Question: I would like to merge two colormaps into one, such that I can use one 'cmap' for negative values and the other one for positive values.
At the moment I do it with masked arrays and plotting one image with one 'cmap' and the other image with the other, resulting in:

with the following data
'''
dat = np.random.rand(10,10) * 2 - 1
pos = np.ma.masked_array(dat, dat<0)
neg = np.ma.masked_array(dat, dat>=0)
'''
I plotted 'pos' with 'gist_heat_r' and 'neg' with 'binary'.
I would like to have a single colorbar with the combined 'cmap''s, so this is not the correct approach for me.
So, how do I take two existing 'cmaps''s and merge them into one?
EDIT: I admit, this is a duplicate, but the answer that's given is much more clear here. Also the example images make it more clear.
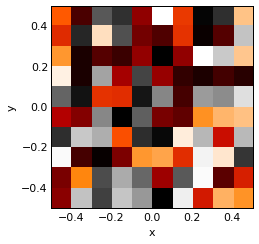
Answer: Colormaps are basically just interpolation functions which you can call. They map values from the interval [0,1] to colors. So you can just sample colors from both maps and then combine them:
'''
import numpy as np
import matplotlib.pyplot as plt
import matplotlib.colors as mcolors
data = np.random.rand(10,10) * 2 - 1
# sample the colormaps that you want to use. Use 128 from each so we get 256
# colors in total
colors1 = plt.cm.binary(np.linspace(0., 1, 128))
colors2 = plt.cm.gist_heat_r(np.linspace(0, 1, 128))
# combine them and build a new colormap
colors = np.vstack((colors1, colors2))
mymap = mcolors.LinearSegmentedColormap.from_list('my_colormap', colors)
plt.pcolor(data, cmap=mymap)
plt.colorbar()
plt.show()
'''
Result:

: I understand that you might have specific needs for this, but in my opinion this is not a good approach: How will you distinguish -0.1 from 0.9? -0.9 from 0.1?
One way to prevent this is to sample the maps only from ~0.2 to ~0.8 (e.g.: 'colors1 = plt.cm.binary(np.linspace(0.2, 0.8, 128))') so they wont go all the way up to black: